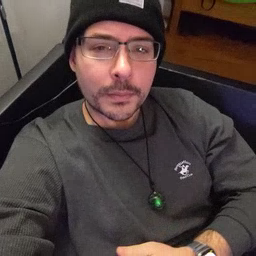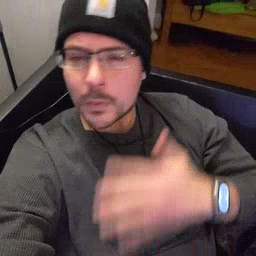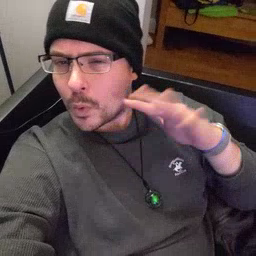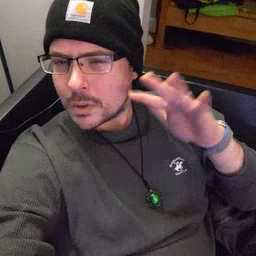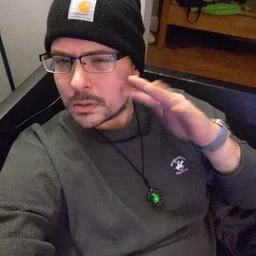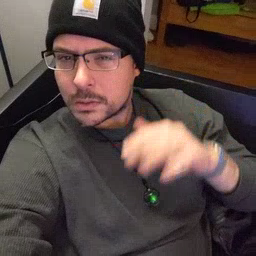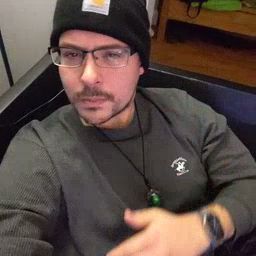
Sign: noisy